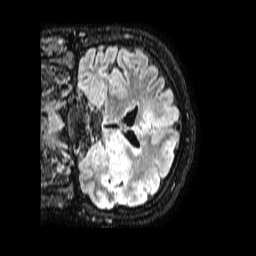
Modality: FLAIR
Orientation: coronal
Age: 20
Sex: female
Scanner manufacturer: philips
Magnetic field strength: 1.5 T
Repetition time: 4.8 s
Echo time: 0.3 s